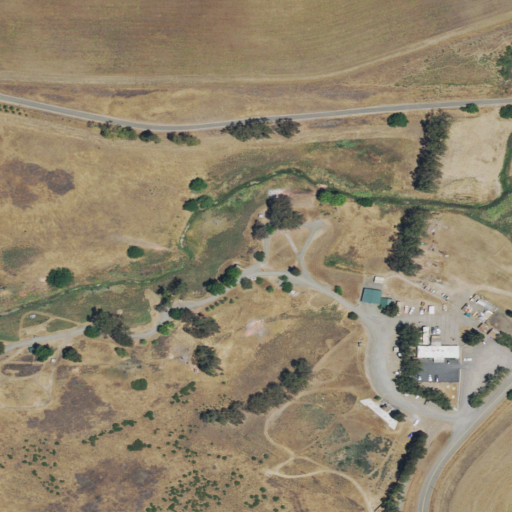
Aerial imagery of valley in California named Lucol Hollow containing grassland, shrub, open development, medium intensity development, cultivated crops, and low intensity development